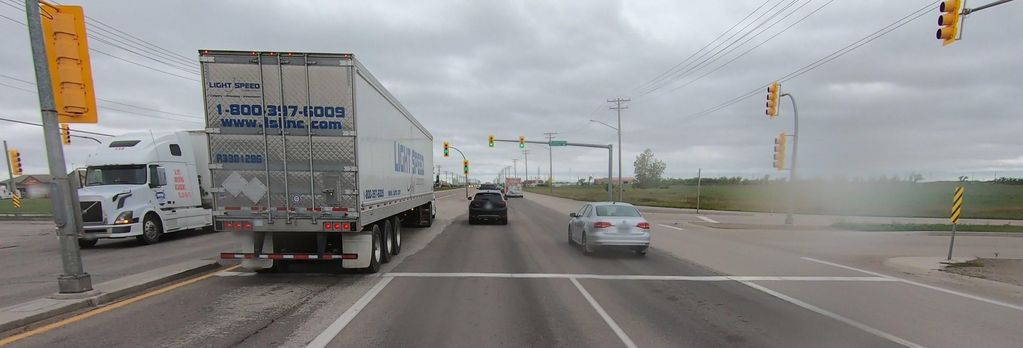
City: winnipeg